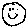
Label: smiley face